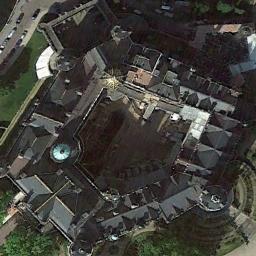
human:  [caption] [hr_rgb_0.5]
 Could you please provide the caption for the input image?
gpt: In the middle of red palaces, There is a green building .

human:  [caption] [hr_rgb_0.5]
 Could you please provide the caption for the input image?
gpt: There are several trees near the palace .

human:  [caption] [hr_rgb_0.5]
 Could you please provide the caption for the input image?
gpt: The dark gray palace has a courtyard and some towers .

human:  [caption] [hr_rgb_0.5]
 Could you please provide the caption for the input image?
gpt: The palace is on the grass surrounded by trees .

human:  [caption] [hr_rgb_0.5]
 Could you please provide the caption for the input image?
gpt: There are some green trees beside the black palace with a green dome .